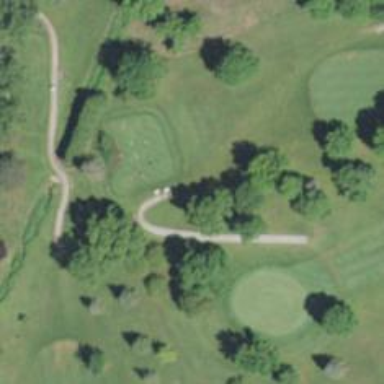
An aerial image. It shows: Path for golf carts.